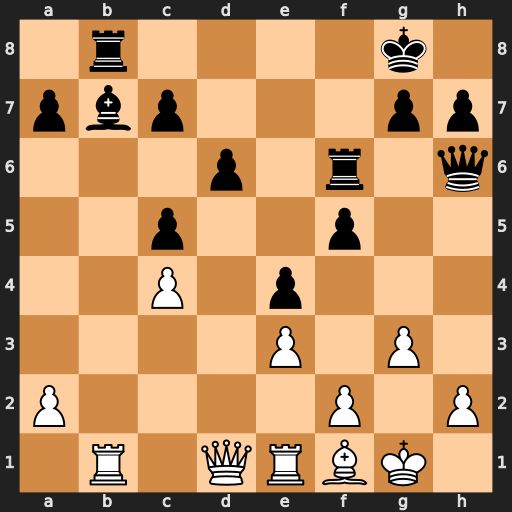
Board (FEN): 1r4k1/pbp3pp/3p1r1q/2p2p2/2P1p3/4P1P1/P4P1P/1R1QRBK1
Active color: w
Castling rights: -
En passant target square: -
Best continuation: Rxb7 Rxb7 Qd5+ Rf7 Qxb7